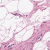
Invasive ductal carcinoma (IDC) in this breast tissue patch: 0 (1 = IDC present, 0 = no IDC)